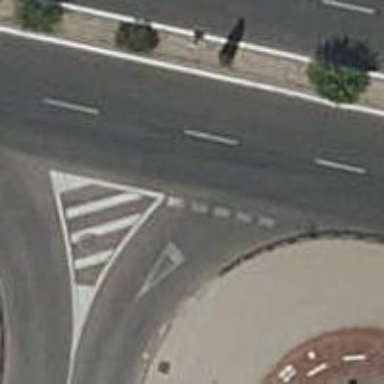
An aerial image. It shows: Road with "give way" sign.